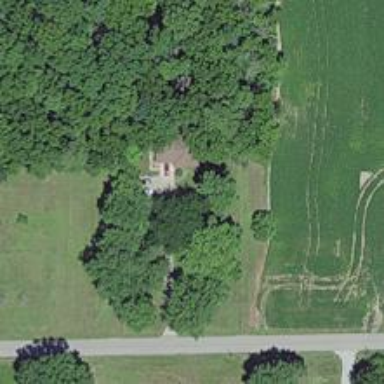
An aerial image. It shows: Driveway.